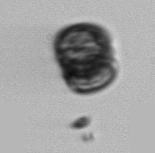
Label: Paralia_sulcata